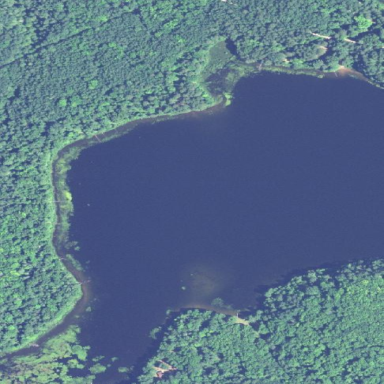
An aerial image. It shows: Lake with natural water.